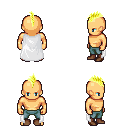
a pixel art fantasy rpg character, male body template, human, tanned skin, white cape, teal pants, gold mohawk hairstyle, brown shoes, four views (front, back, left, right), 2x2 character sprite sheet, small pixel art, hard edges, no anti-aliasing